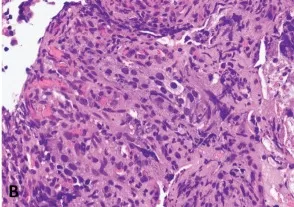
Rectal mass, biopsy. (b and c): H & E stain, 400x magnification.
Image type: pathology (h&e)